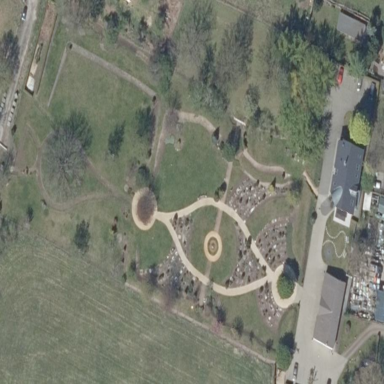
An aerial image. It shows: Pet cemetery.